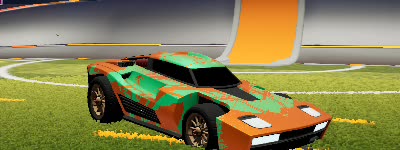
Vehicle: breakout